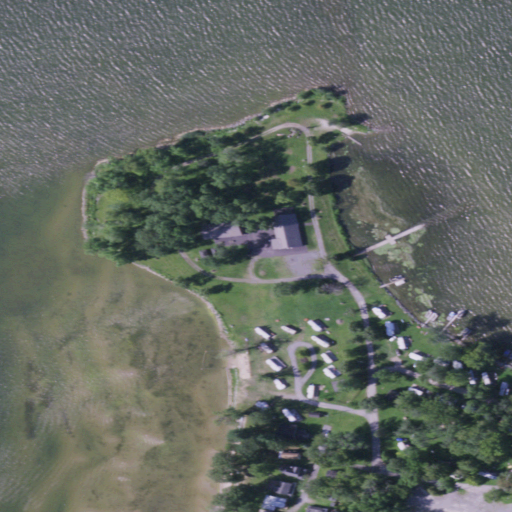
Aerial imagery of cape in New York named Lewis Point containing open water, open development, grassland, low intensity development, herbaceous wetlands, mixed forest, woody wetlands, medium intensity development, shrub, and deciduous forest